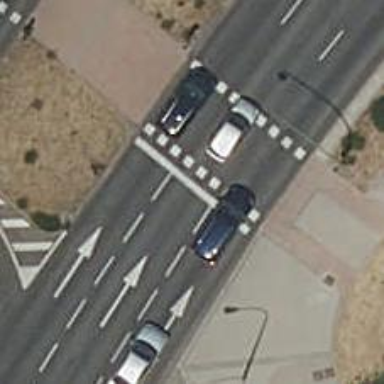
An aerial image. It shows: Road with traffic signals.